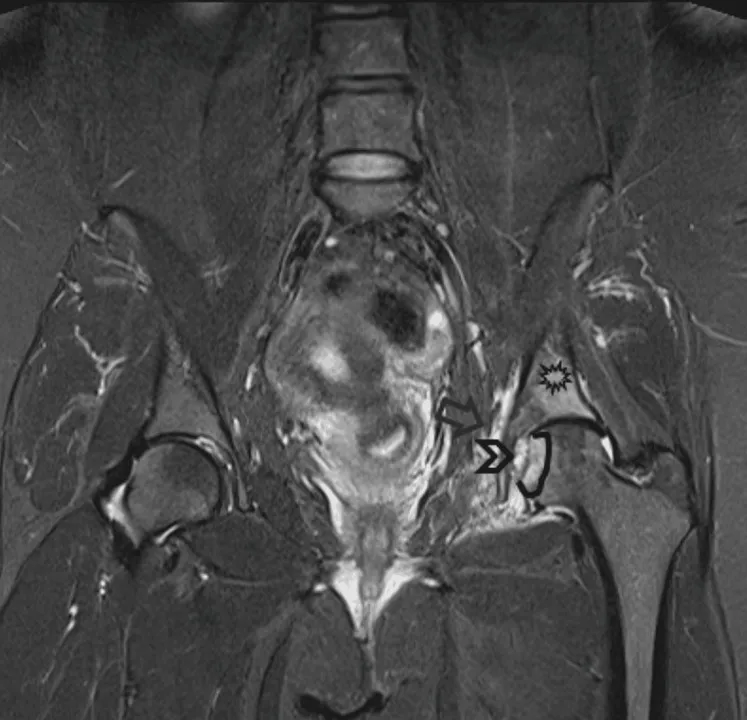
Coronal STIR sequence MRI. Lesion (black open arrowhead) provokes intense bone oedema (asterisk), soft tissue oedema within the pelvis (black open arrow) as well as extension throughout the ligamentum teres towards the femoral head (black line). STIR - Short tau inversion recovery.
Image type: radiology (mri)